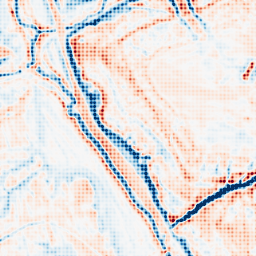
Category: multiscale
Decomposition family: dog_multiscale
Decomposition parameters: sigma_ratio: 1.6
n_scales: 3
base_sigma: 1
Upsampling method: sinc_blackman
Upsampling parameters: scale: 8
kernel_size: 8
Upsampling scale: 8